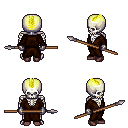
a pixel art fantasy rpg character, male body template, skeleton, brown robe, magenta pants, gold short mohawk hairstyle, metal gloves, maroon shoes, spear, four views (front, back, left, right), 2x2 character sprite sheet, small pixel art, hard edges, no anti-aliasing